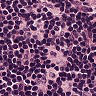
Metastatic tissue present: no